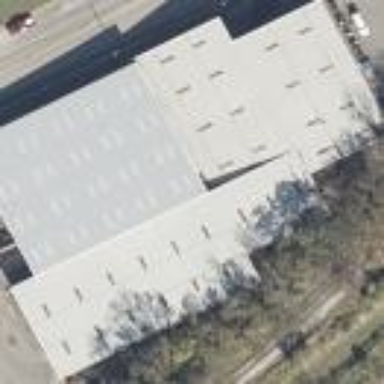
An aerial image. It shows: Industrial building used for recycling.